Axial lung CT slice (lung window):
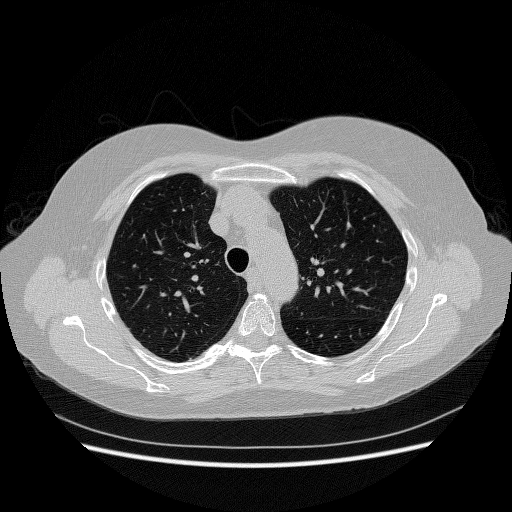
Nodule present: no